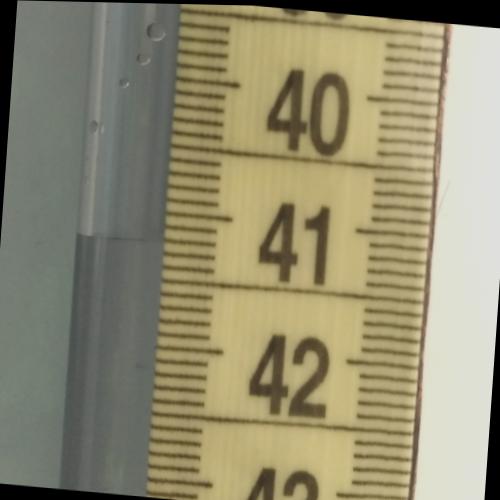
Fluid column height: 41.2 cm